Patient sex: M
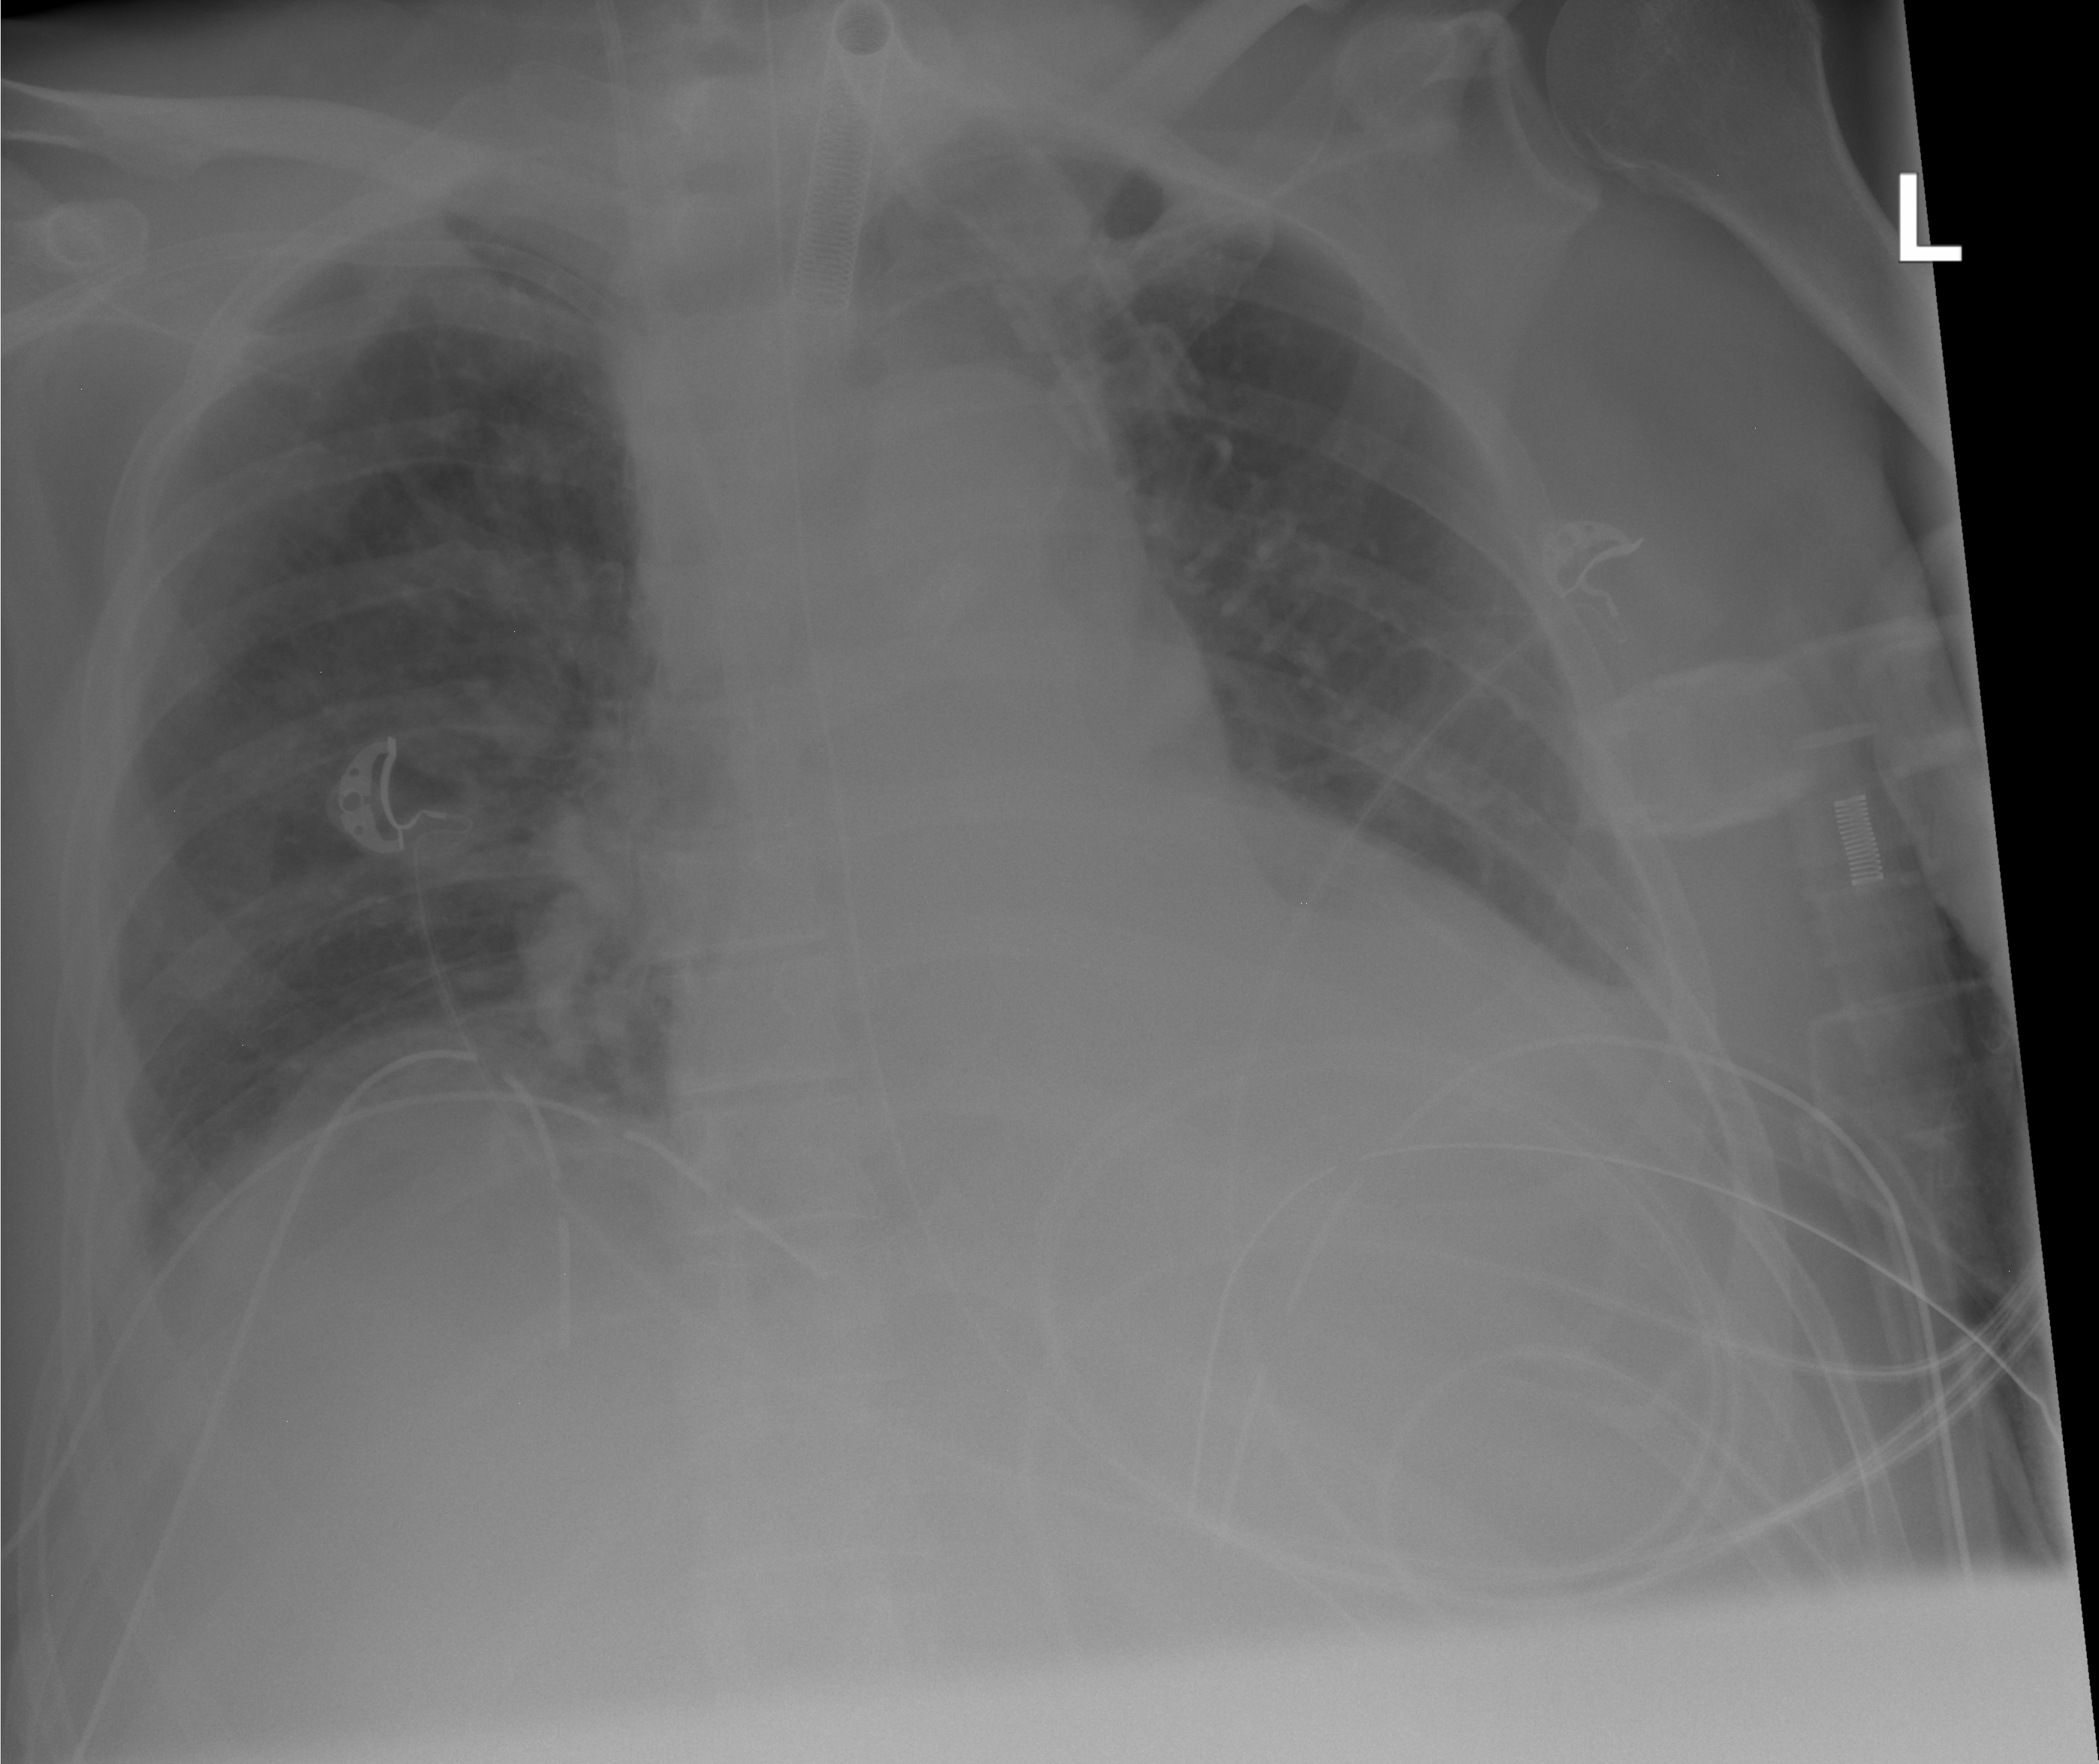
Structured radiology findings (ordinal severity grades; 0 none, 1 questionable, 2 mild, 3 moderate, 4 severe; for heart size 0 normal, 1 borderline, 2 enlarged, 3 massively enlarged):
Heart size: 1
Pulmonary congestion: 0
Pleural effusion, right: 2
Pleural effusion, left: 2
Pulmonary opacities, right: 2
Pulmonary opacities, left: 0
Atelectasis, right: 0
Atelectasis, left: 0